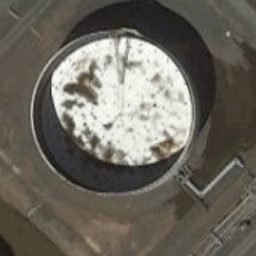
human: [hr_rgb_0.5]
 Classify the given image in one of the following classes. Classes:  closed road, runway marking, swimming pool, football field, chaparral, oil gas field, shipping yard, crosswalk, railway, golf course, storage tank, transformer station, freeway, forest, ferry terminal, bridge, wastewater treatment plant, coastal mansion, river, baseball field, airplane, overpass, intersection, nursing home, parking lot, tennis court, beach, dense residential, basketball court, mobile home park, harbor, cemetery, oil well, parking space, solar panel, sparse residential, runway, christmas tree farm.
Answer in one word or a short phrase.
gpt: storage tank